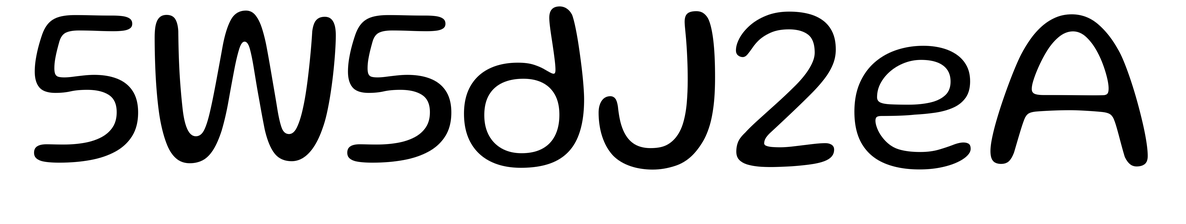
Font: Gluten_Light